Interaction volume radius: 5 \u00c5
Interaction volume height: 10 \u00c5
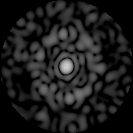
Disorder parameter: 0.8623